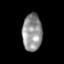
Tissue: skin
Cell type: Epithelial cells
Senescence score: 0.2736
Nuclear area (px): 715
Mean DAPI intensity: 147.936